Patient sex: M
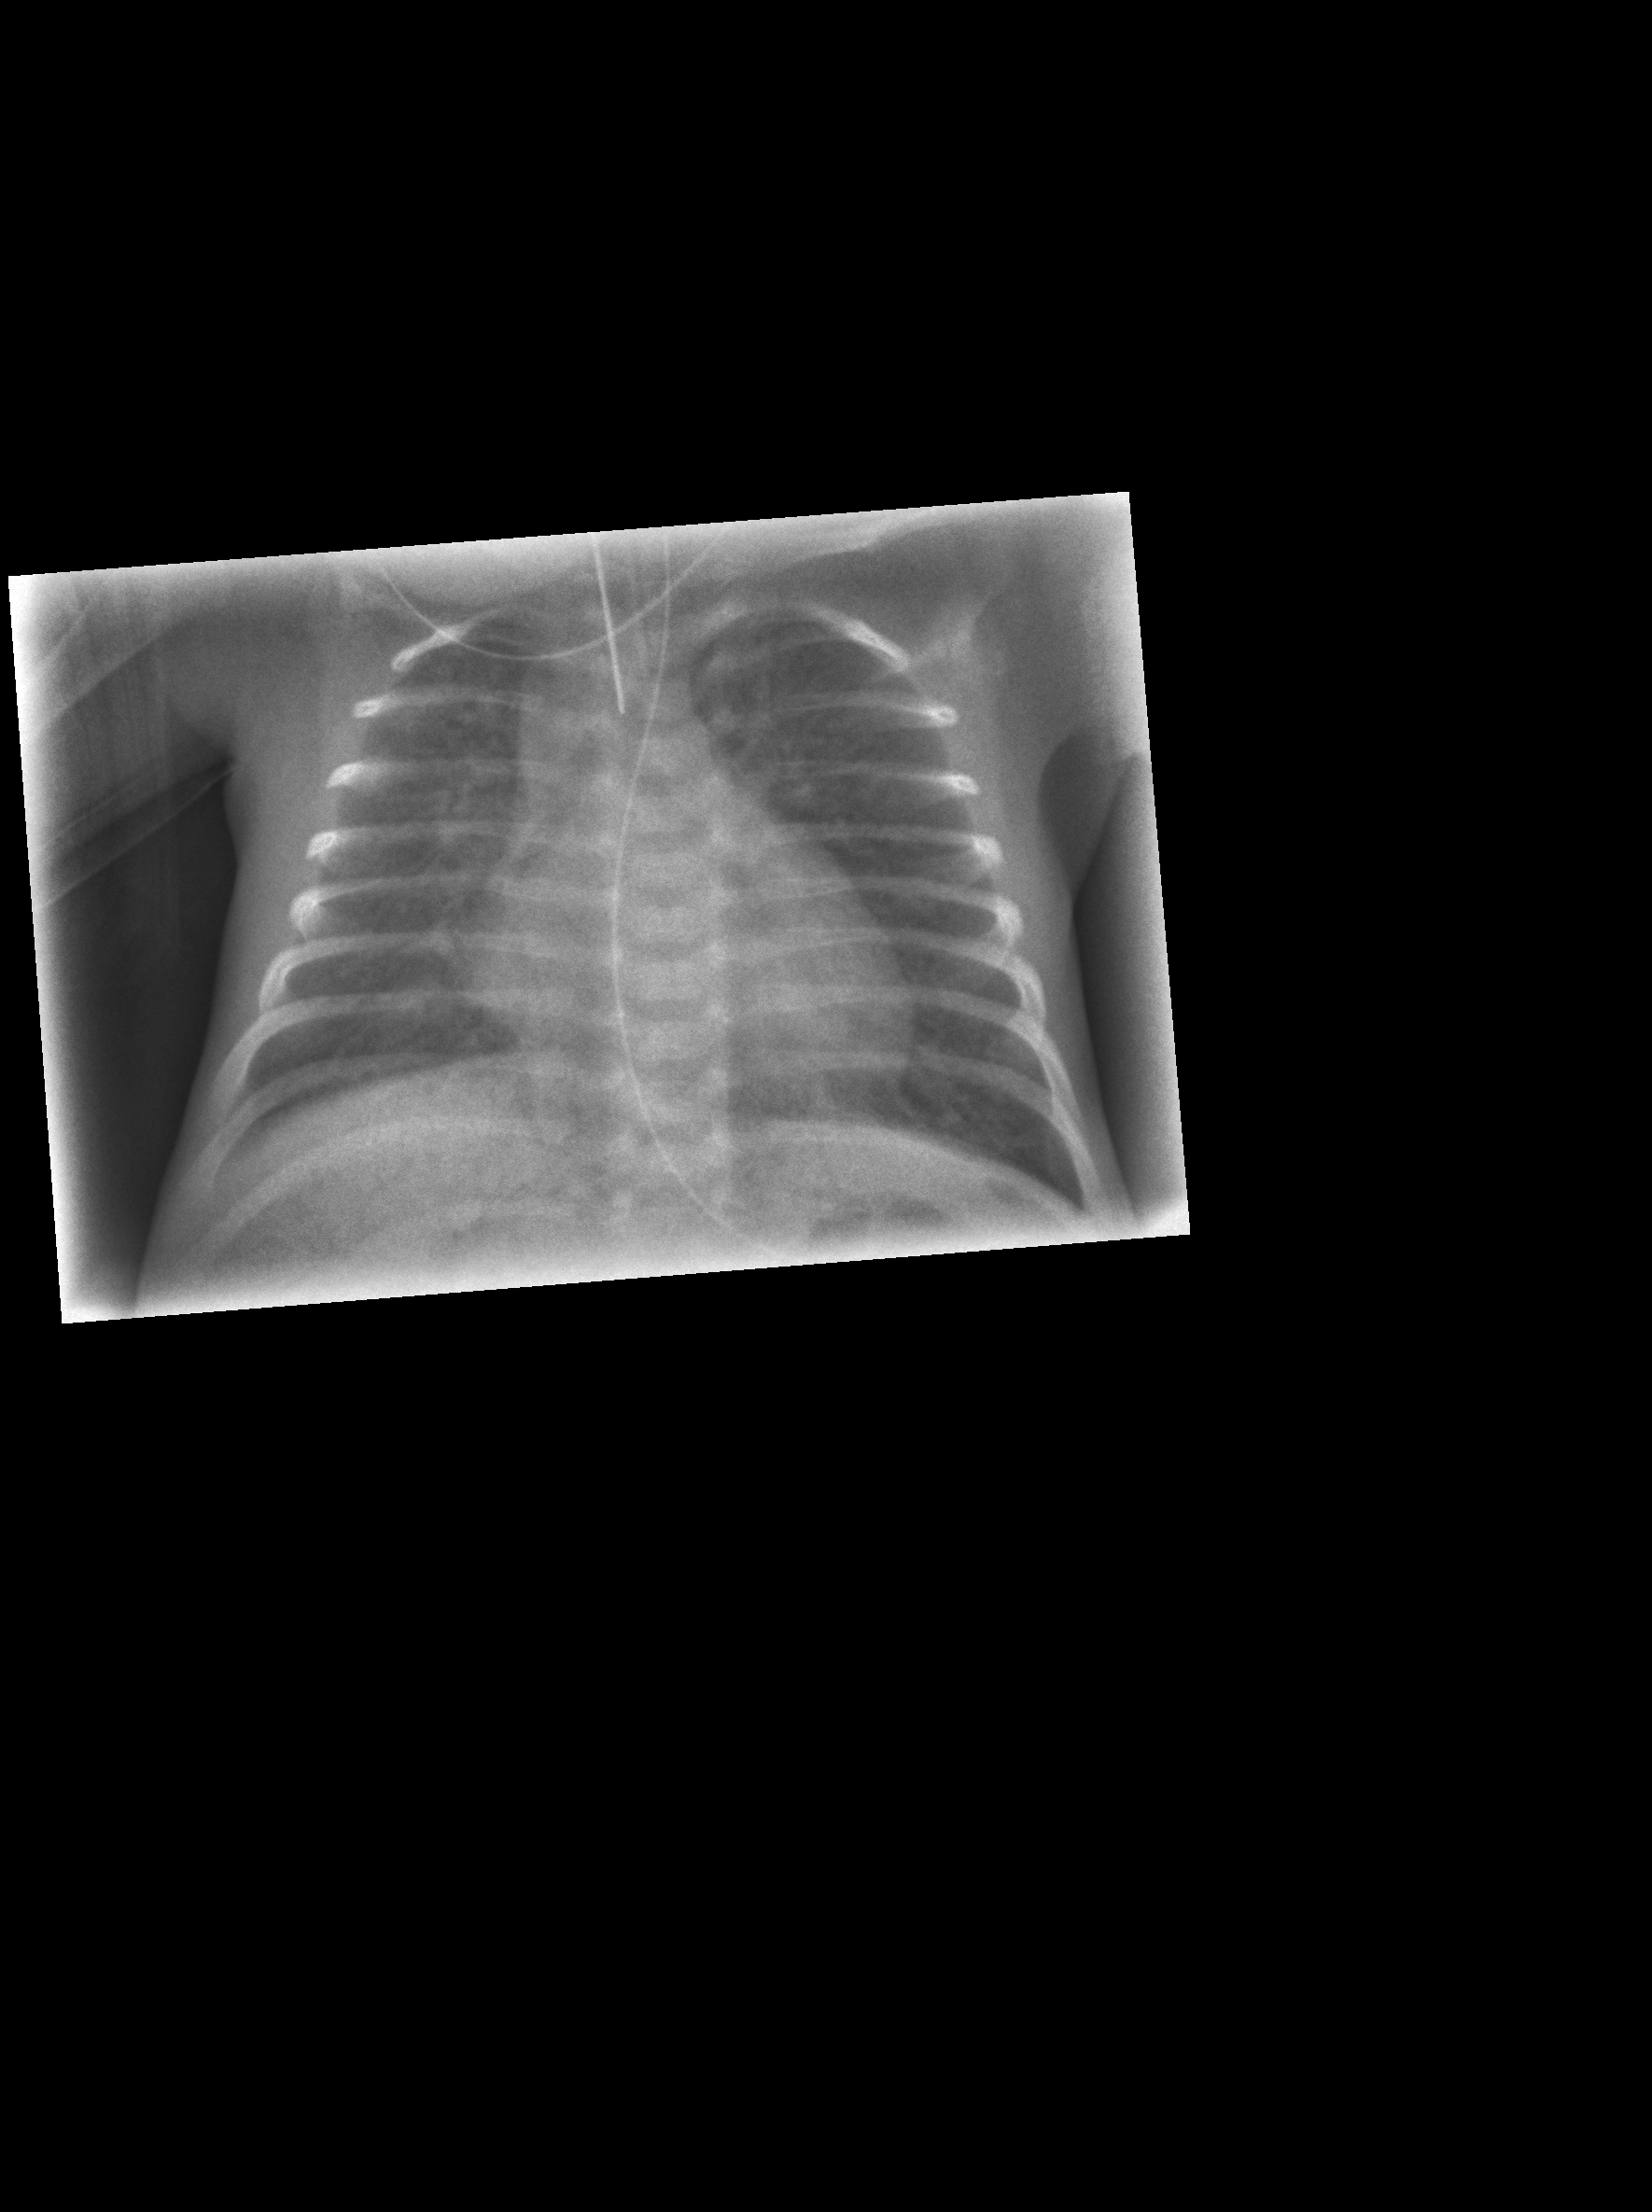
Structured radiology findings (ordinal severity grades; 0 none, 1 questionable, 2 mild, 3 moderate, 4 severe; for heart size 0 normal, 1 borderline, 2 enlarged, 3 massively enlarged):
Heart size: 2
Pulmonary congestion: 1
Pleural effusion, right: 0
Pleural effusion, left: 0
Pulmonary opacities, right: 0
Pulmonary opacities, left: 0
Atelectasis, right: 0
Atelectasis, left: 0